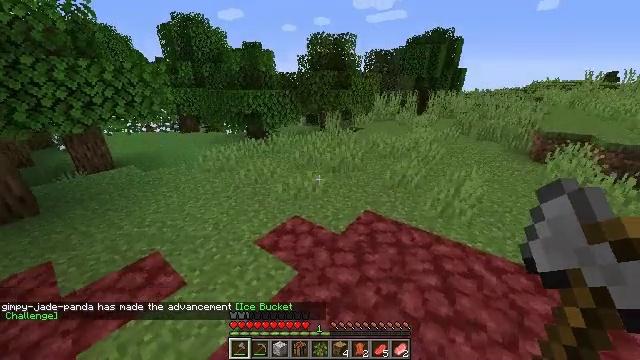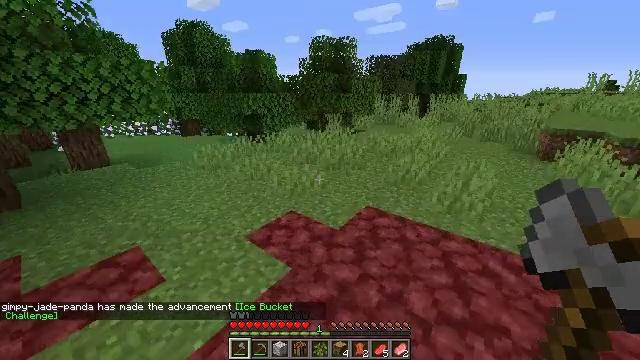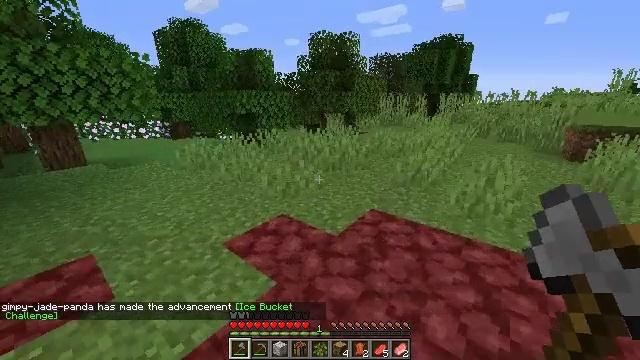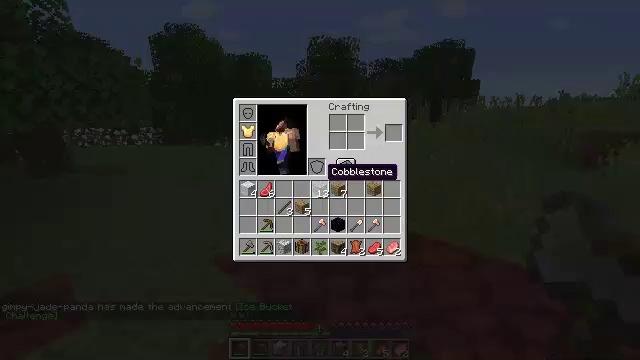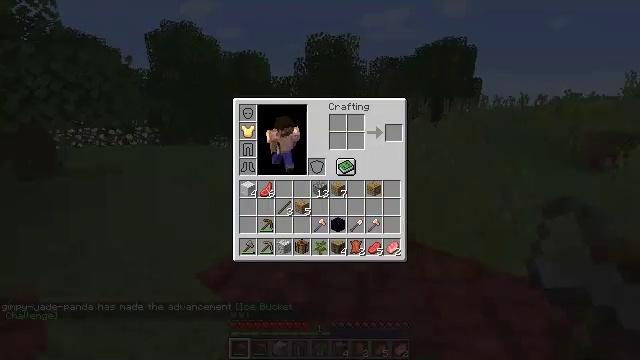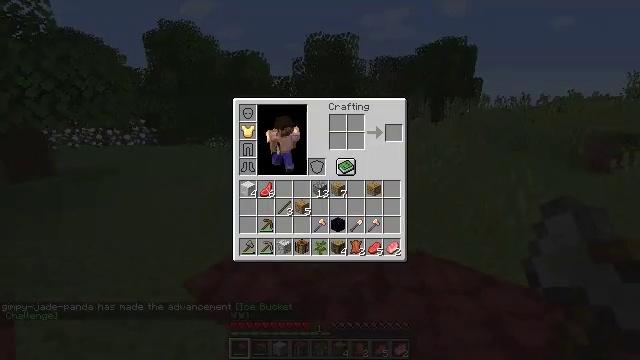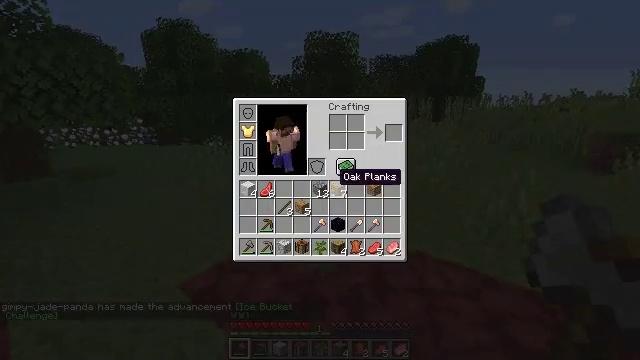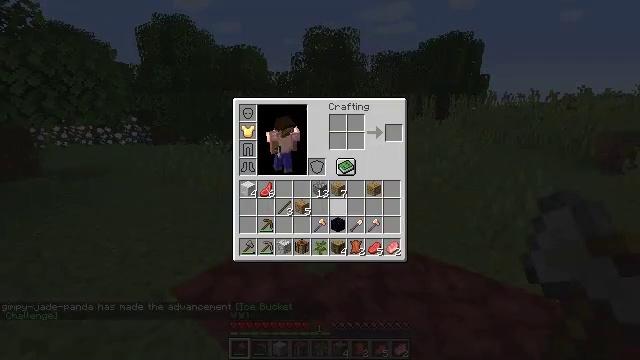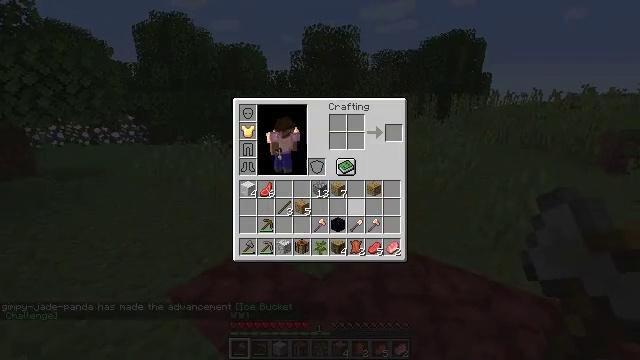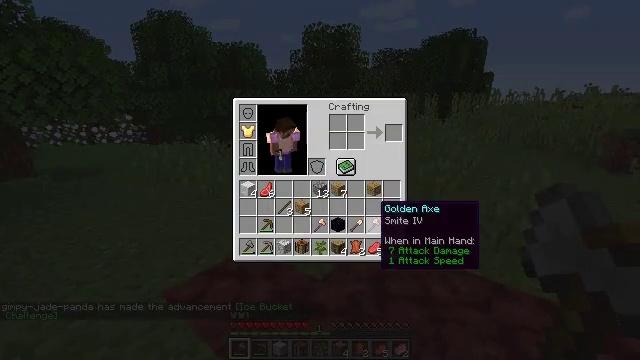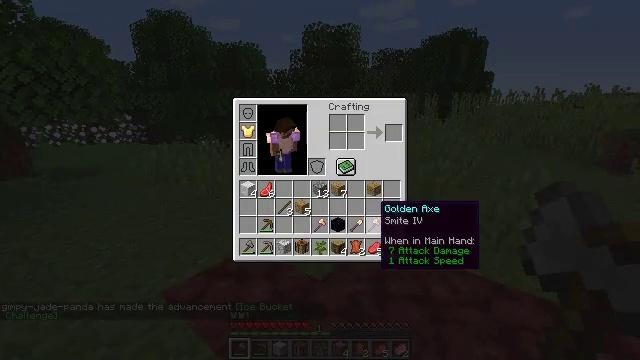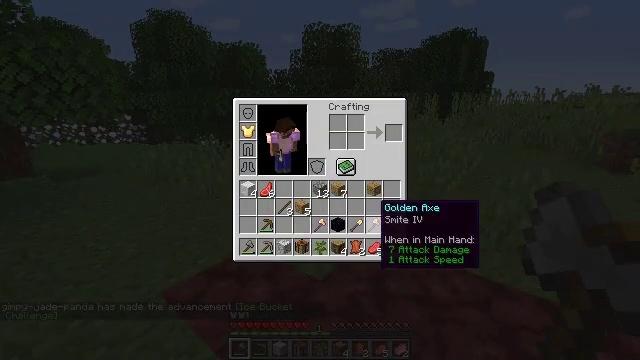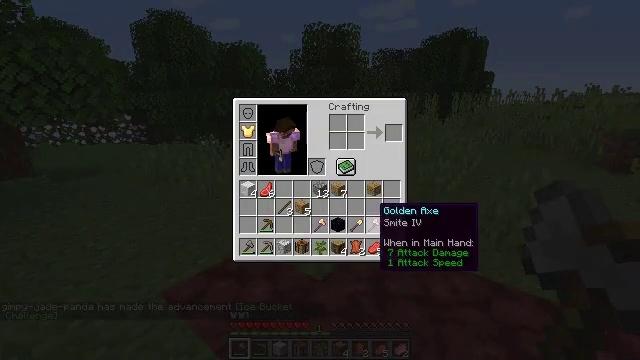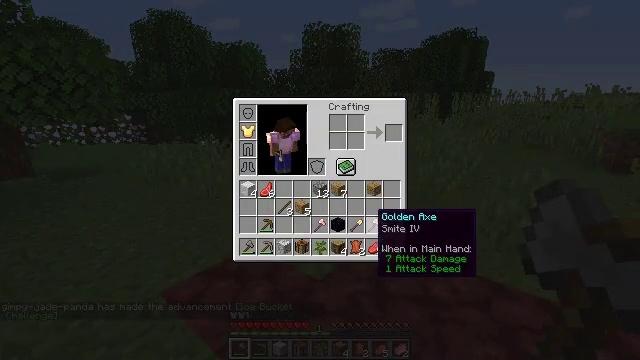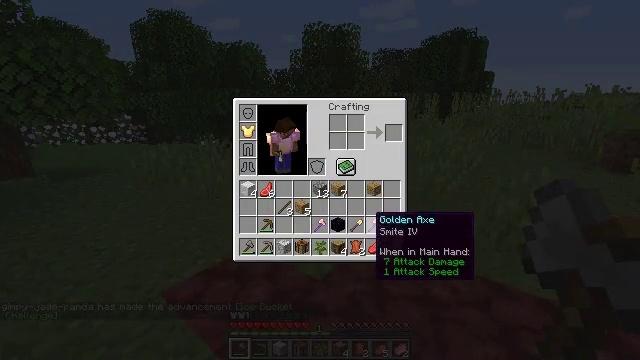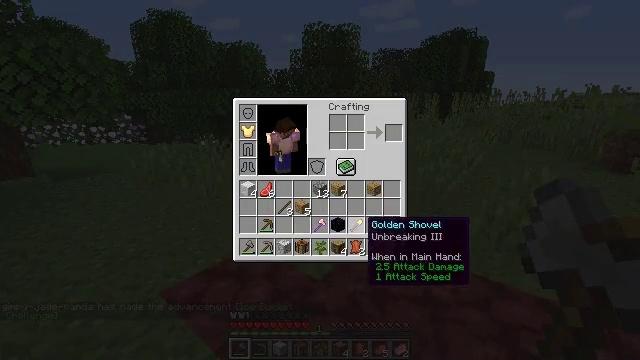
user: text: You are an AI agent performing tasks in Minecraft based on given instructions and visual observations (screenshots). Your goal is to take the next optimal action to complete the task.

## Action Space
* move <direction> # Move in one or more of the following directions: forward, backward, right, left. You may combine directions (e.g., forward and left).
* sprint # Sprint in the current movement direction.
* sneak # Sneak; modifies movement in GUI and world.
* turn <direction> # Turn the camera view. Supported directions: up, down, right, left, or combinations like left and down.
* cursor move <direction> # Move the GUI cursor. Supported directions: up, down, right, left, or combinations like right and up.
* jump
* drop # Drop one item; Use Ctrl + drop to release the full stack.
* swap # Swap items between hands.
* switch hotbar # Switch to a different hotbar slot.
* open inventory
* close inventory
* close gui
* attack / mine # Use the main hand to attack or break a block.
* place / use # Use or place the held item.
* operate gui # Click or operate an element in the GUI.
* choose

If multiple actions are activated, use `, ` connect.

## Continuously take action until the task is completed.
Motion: motion action
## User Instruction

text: Break the tree to get oak logs.
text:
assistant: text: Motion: move forward, turn up
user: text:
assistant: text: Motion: move forward, turn up
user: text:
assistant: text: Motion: move forward, turn up, open inventory
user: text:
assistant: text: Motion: move forward, open inventory
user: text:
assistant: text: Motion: open inventory
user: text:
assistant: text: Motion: cursor move right and down, open inventory
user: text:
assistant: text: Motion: cursor move right and down
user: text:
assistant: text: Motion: cursor move right and down
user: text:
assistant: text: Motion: cursor move right
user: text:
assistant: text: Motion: no_op
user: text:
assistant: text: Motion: no_op
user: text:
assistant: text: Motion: no_op
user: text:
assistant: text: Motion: no_op
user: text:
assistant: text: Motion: no_op
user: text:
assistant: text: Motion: cursor move left
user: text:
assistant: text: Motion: cursor move left
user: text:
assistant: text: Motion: cursor move left
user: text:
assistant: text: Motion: cursor move left and up
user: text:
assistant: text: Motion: cursor move left and up
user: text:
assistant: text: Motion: no_op
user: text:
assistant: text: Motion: no_op
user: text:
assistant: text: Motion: cursor move right
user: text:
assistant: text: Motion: no_op
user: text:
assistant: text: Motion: no_op
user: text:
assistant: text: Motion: no_op
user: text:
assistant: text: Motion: switch to hotbar 1
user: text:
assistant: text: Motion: switch to hotbar 1
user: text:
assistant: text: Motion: switch to hotbar 1
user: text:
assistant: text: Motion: switch to hotbar 1
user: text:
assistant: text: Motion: no_op